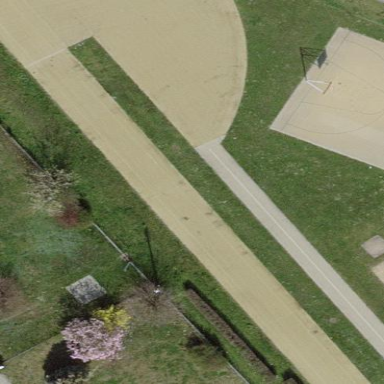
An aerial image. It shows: Track located within leisure land area.